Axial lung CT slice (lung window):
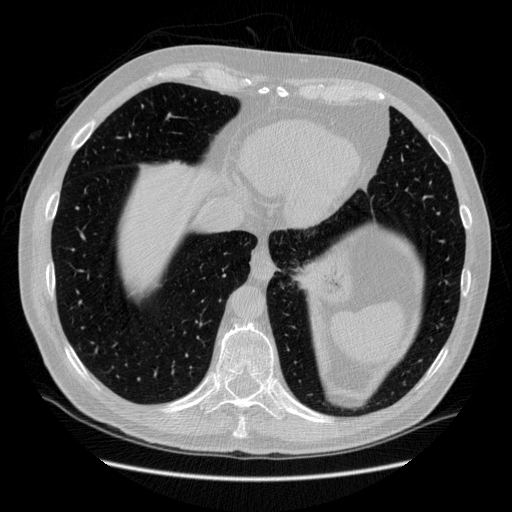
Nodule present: no